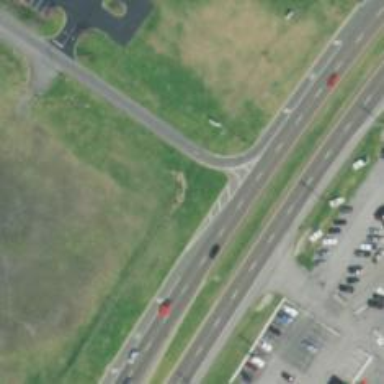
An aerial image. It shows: Trunk link highway.